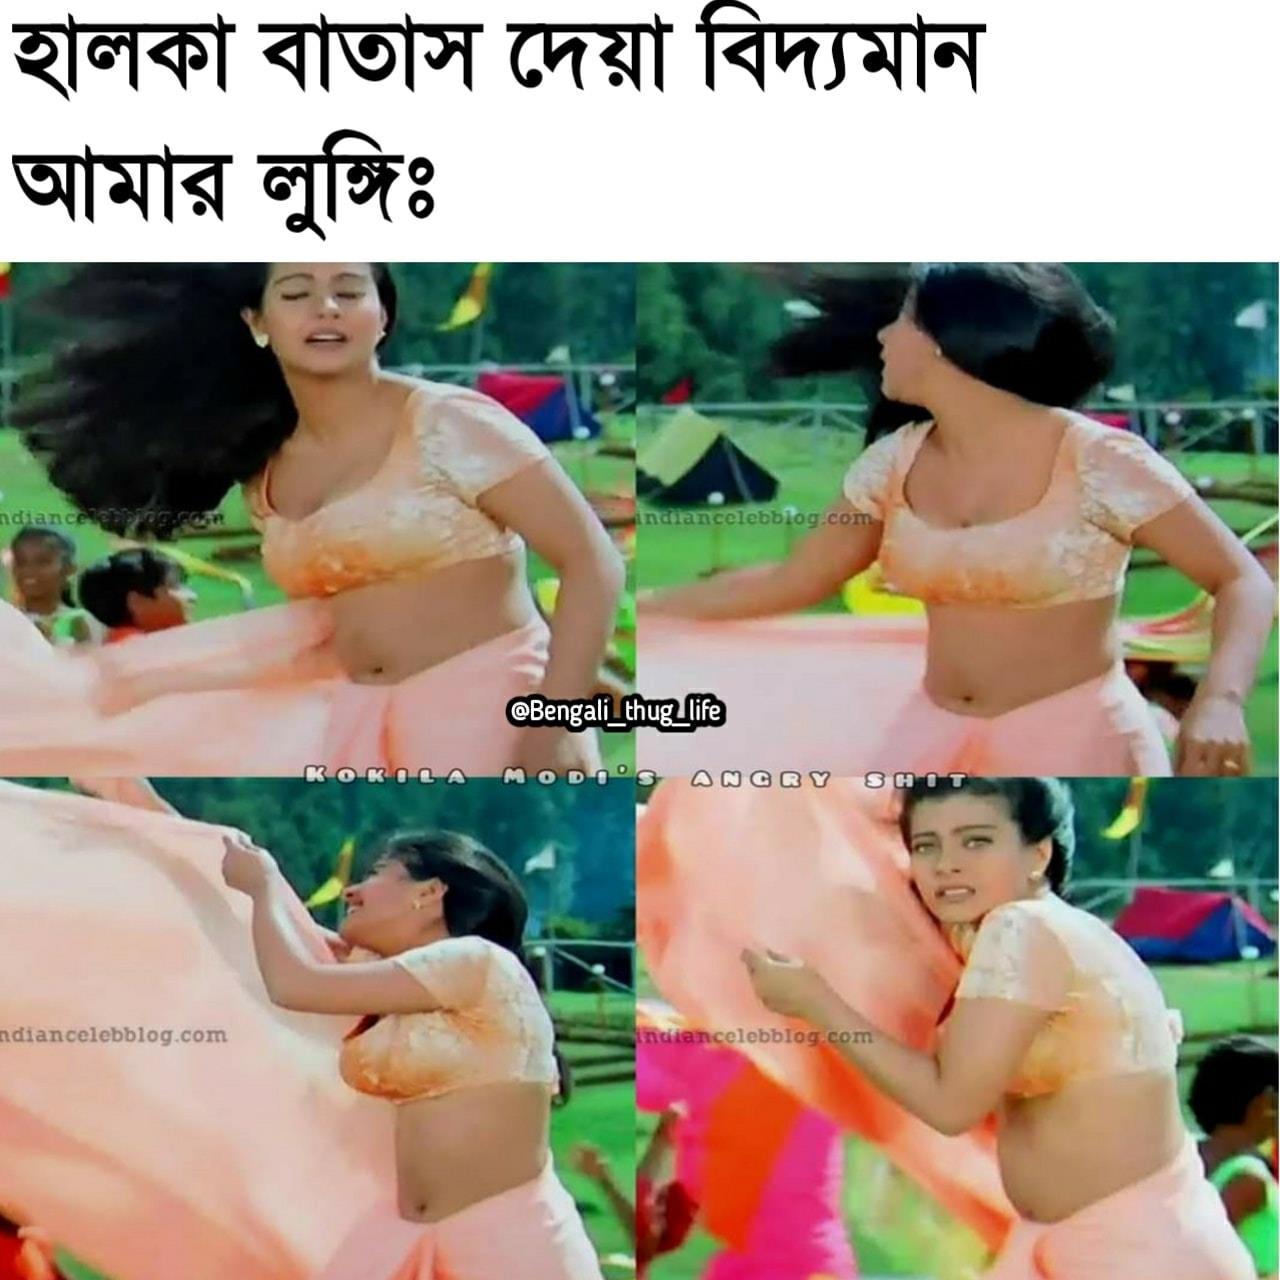
Caption: হা্লকা বাতাস দেয়া বিদ্যমান     আমার লুঙ্গিঃ
Label: non-hate